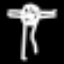
Label: hourglass